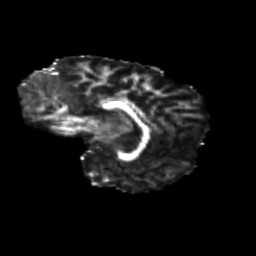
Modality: FA
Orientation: sagittal
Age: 10
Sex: female
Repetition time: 9.512 s
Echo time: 0.089 s